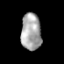
Tissue: prostate
Cell type: T cells
Senescence score: 0.2966
Nuclear area (px): 723
Mean DAPI intensity: 167.635